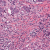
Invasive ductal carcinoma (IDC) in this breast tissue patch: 0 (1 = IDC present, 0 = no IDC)